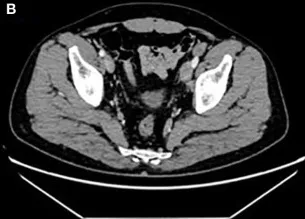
After two cycles of disitamab vedotin plus serplulimab on 7 September 2022.
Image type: radiology (ct)